Field crop: maize
Growth stage: 2
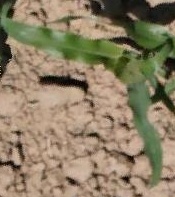
Species: maize